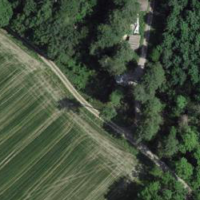
EUNIS habitat code: 41
Species observed at this site:
Euonymus europaeus